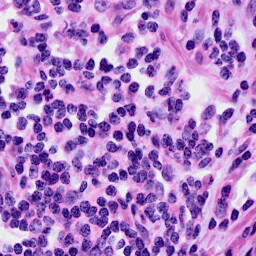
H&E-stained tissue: Cervix